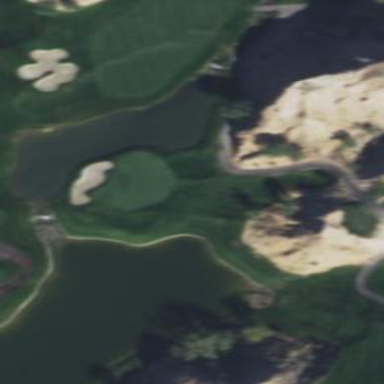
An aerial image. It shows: Rough grassy area used for golf.